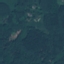
Land use / land cover: Forest